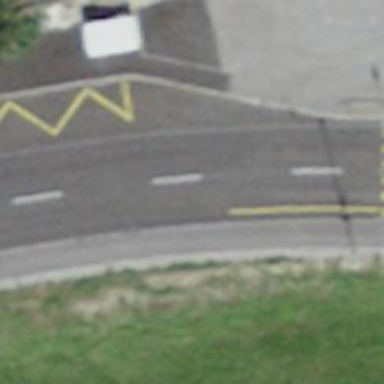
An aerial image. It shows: Secondary road with asphalt surface.